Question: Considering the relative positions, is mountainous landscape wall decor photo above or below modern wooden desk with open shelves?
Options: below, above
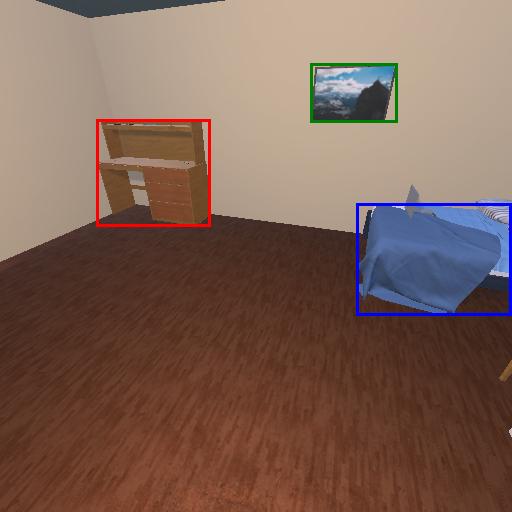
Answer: below